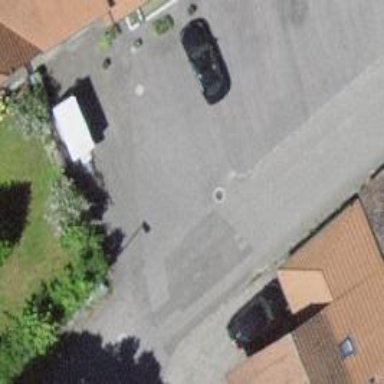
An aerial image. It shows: Residential road with asphalt surface.